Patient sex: M
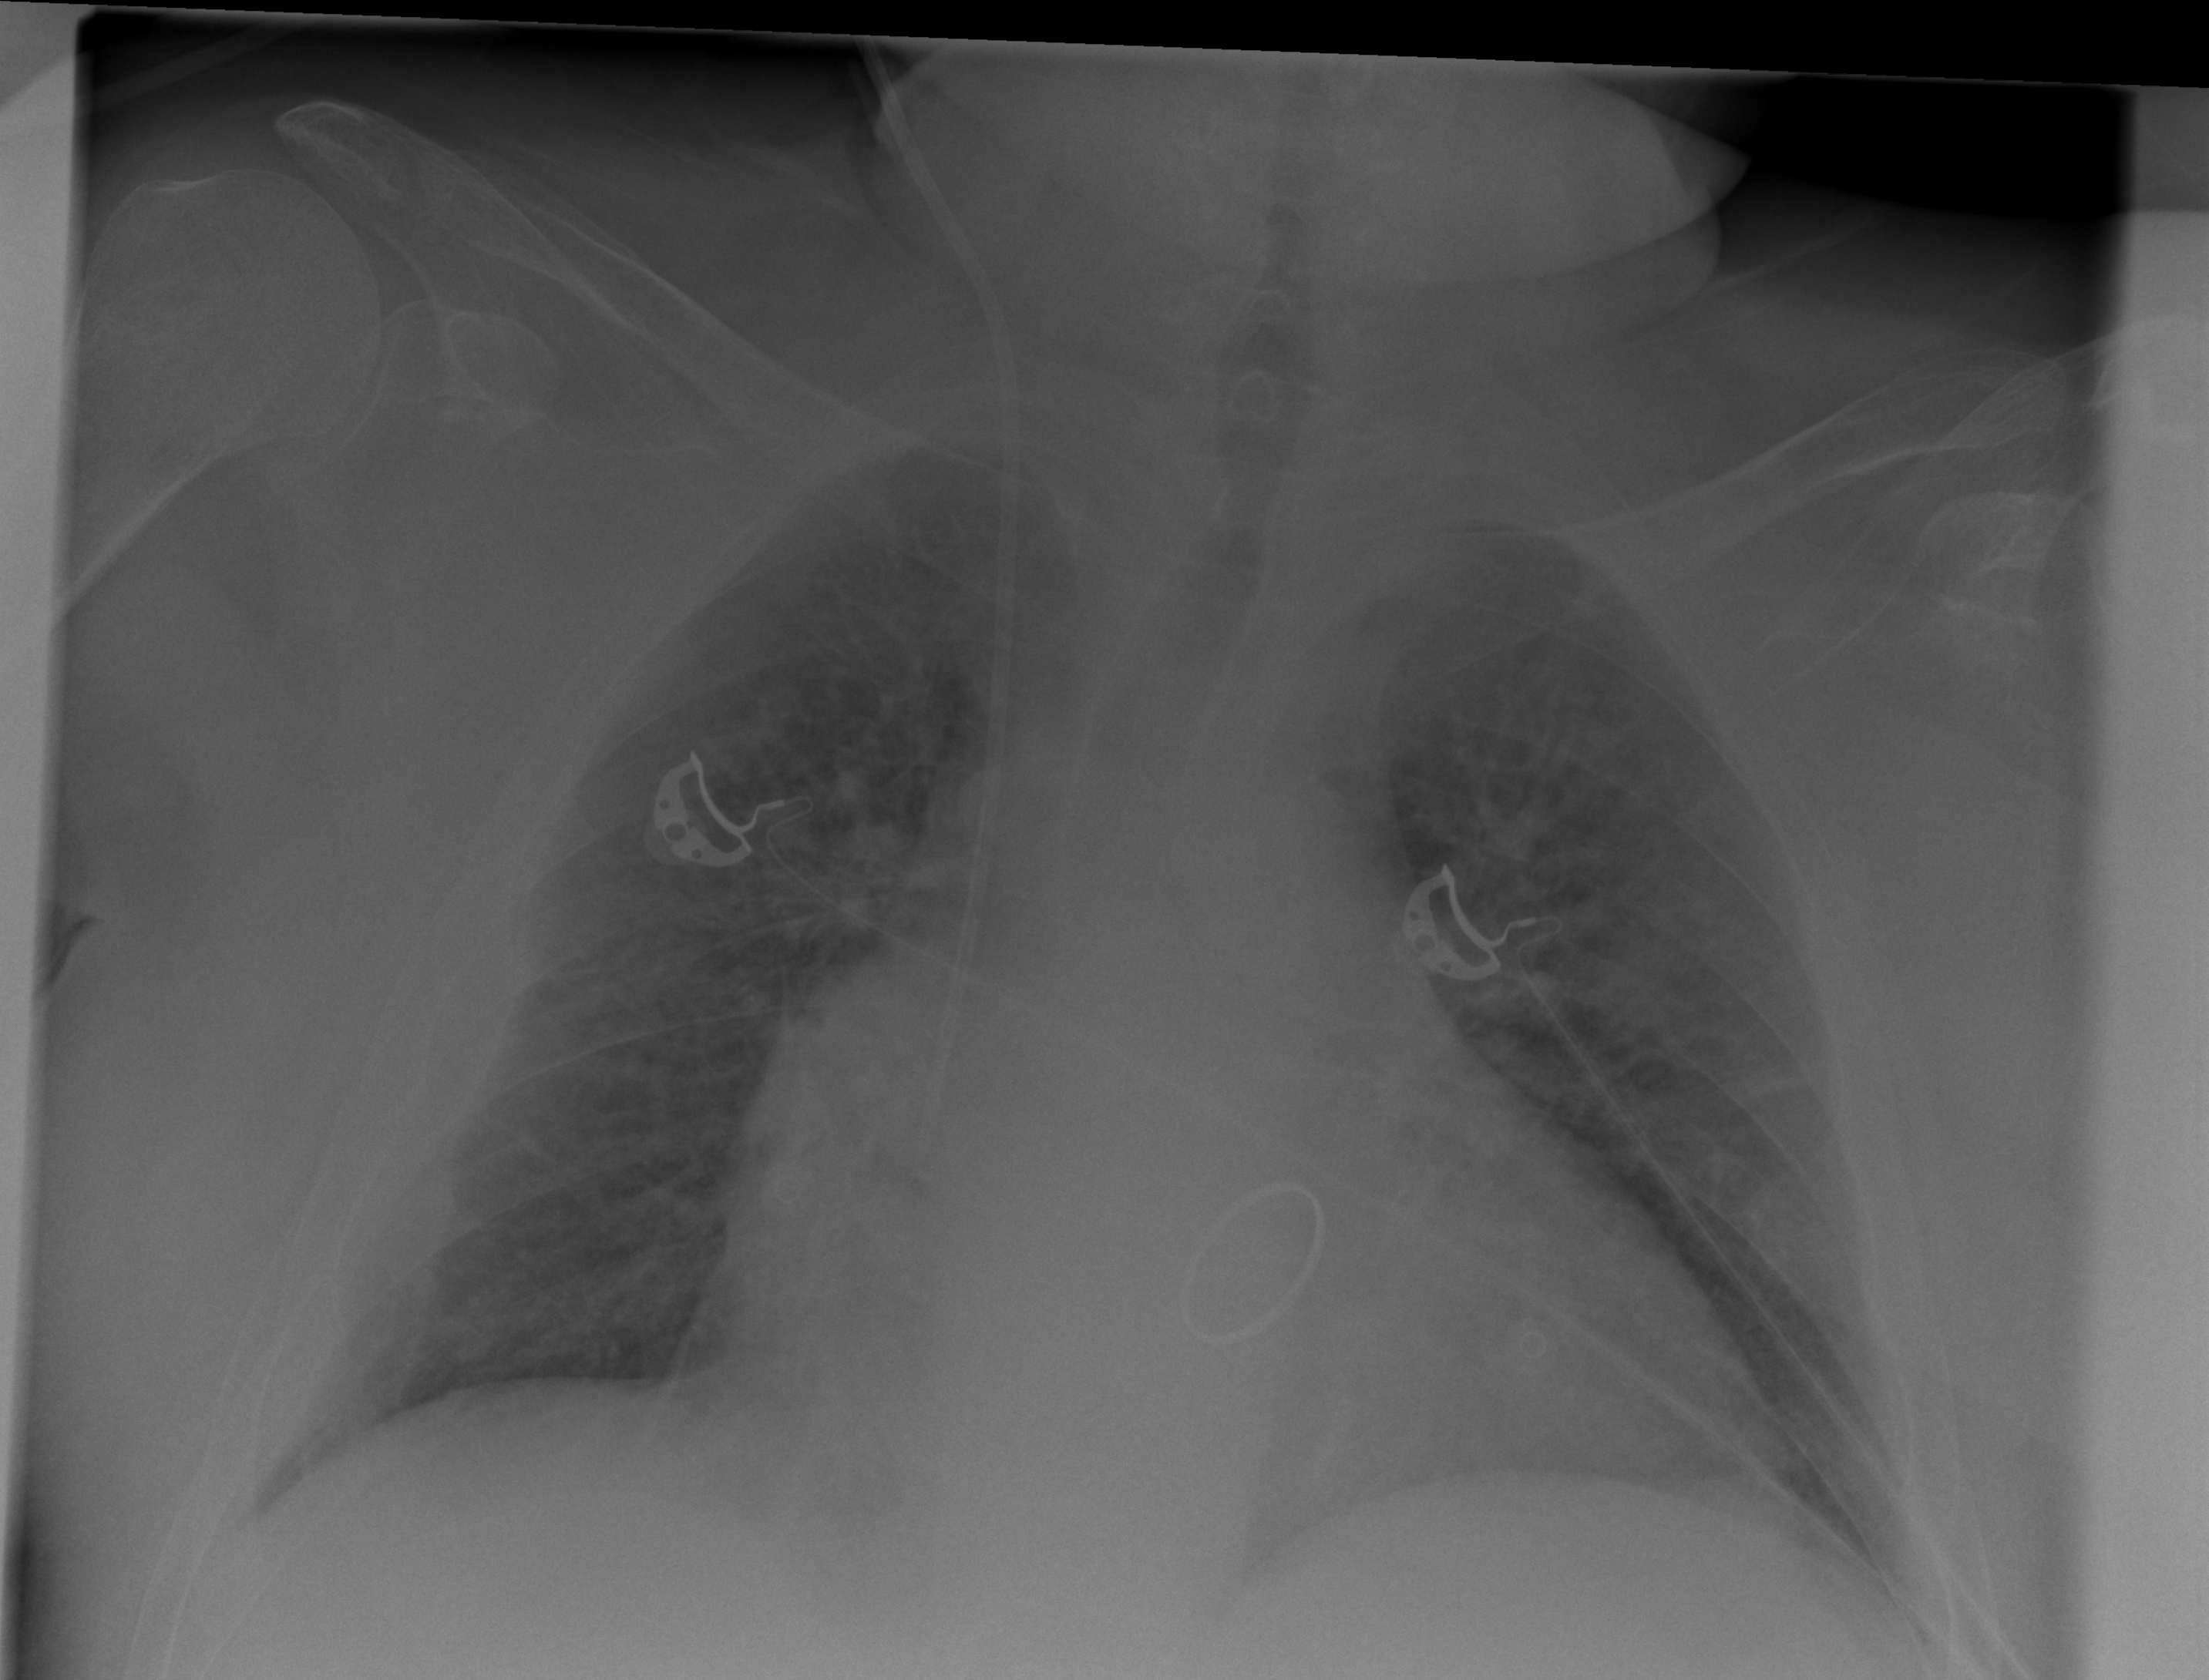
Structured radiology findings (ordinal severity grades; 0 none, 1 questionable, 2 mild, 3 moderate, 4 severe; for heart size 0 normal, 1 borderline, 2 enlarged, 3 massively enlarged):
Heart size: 2
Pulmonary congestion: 2
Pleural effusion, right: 2
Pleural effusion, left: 2
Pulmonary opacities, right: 0
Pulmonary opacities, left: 0
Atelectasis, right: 0
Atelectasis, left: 0